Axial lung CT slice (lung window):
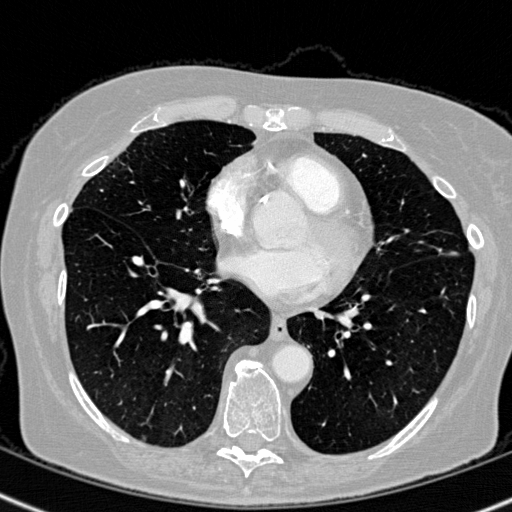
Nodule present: no